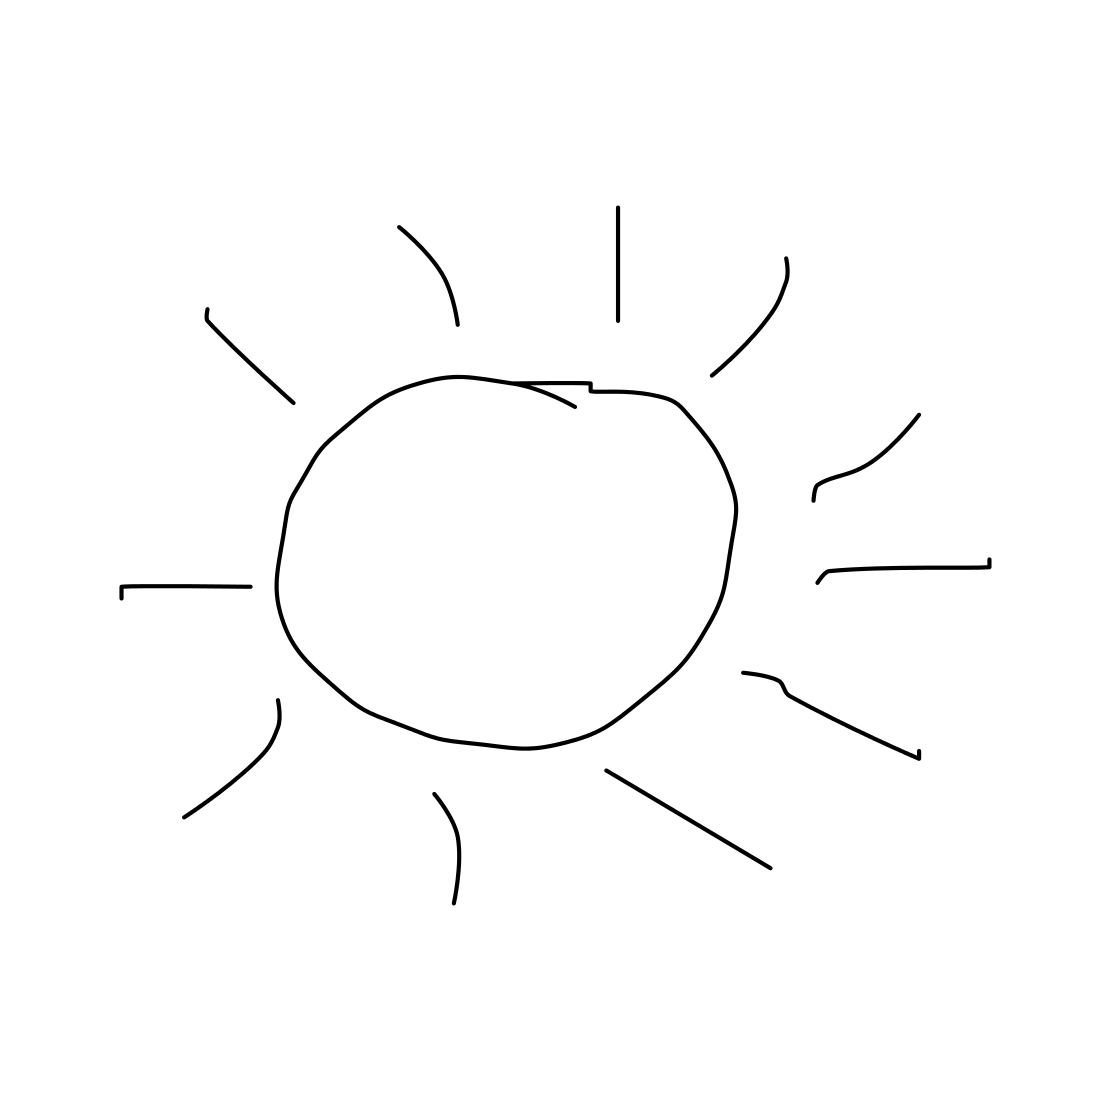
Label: sun